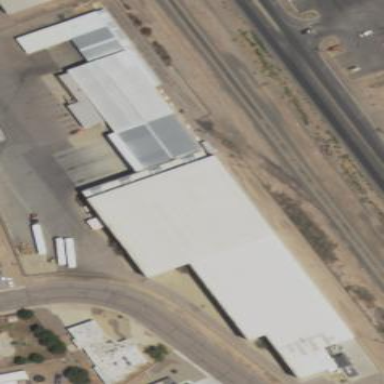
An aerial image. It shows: Warehouse.